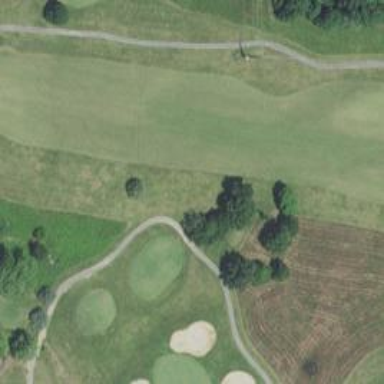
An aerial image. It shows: Path designated for golf carts.